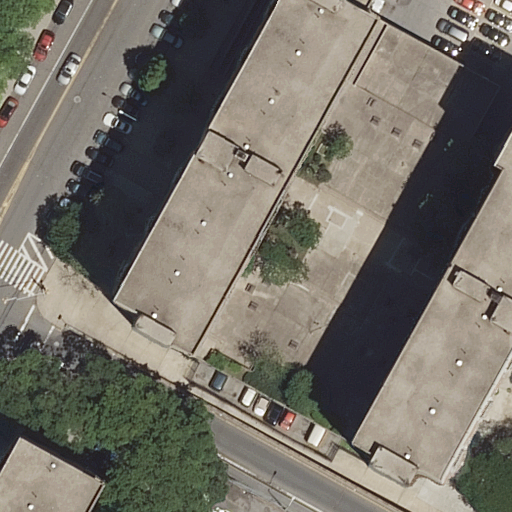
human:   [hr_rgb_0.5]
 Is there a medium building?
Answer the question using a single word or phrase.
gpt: no

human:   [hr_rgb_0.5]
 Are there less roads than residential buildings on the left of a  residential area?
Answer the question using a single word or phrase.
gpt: no

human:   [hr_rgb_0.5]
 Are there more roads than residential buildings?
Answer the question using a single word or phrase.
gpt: no

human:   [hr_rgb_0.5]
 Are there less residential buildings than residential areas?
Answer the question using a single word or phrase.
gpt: no

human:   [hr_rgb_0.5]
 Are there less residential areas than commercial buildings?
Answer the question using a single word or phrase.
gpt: no

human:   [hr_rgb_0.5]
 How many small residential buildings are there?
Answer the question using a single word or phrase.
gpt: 1

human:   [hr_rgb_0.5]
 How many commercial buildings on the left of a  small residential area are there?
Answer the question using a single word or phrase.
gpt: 0

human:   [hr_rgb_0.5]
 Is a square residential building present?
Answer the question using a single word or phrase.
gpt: no

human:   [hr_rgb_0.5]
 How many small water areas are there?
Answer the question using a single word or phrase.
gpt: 0

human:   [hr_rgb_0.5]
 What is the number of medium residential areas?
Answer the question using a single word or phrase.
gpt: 0

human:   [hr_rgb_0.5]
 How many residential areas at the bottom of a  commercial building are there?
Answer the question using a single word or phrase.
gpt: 0

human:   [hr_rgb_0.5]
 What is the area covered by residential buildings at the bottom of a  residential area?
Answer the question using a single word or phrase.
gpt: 9788m2

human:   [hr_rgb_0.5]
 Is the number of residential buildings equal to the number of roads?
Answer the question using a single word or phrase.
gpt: no

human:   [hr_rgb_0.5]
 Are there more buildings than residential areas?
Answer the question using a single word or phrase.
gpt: yes

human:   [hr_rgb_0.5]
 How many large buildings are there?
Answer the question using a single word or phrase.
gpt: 4

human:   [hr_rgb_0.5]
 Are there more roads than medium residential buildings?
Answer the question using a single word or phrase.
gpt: yes

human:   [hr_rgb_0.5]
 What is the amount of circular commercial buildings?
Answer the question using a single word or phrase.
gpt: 0

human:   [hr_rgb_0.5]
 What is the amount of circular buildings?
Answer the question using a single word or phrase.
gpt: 0

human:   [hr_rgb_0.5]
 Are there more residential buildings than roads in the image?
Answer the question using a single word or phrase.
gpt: yes

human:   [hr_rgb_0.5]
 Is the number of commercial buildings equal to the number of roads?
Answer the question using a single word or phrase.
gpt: no

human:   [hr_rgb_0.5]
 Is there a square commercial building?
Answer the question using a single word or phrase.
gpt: no

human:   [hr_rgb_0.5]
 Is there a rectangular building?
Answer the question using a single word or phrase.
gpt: yes

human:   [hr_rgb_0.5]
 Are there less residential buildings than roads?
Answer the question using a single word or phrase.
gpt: no

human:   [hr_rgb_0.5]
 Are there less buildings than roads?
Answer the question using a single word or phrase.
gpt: no

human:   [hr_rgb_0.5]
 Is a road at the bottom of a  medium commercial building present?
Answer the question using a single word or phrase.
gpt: no

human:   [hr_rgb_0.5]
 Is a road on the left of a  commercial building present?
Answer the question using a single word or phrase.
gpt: no

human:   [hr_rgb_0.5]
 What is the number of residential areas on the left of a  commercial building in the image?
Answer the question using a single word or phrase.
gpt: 0

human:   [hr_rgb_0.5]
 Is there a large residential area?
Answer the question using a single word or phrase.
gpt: yes

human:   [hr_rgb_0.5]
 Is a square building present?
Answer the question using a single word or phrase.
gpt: no

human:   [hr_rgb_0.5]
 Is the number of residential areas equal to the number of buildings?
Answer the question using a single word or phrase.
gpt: no

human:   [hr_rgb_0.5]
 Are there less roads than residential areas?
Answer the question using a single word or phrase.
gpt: no

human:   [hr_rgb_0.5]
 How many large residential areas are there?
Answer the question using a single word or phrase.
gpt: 2

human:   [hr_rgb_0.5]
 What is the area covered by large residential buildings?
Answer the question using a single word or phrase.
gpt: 9762m2

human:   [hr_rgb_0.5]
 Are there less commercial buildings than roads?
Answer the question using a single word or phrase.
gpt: yes

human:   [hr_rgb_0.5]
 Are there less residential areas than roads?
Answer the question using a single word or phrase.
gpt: yes

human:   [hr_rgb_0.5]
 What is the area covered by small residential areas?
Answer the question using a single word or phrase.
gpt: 0m2